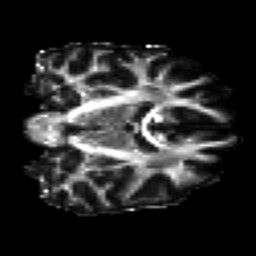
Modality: FA
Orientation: coronal
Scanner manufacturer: siemens
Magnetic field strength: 3 T
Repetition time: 7.8 s
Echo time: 0.09 s